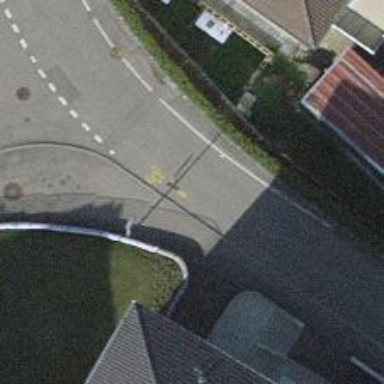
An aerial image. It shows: Residential road with asphalt surface. There is sidewalk on the left and cycling lane on the left side.